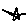
Label: star